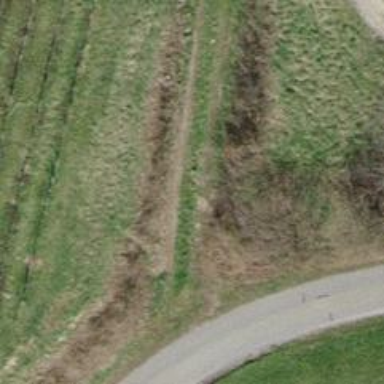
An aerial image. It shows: Hedge barrier.